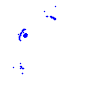
Particle: kaon